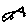
Label: fish